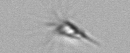
Label: Calciopappus